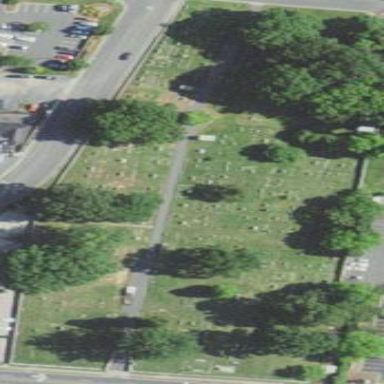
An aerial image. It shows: Cemetery.